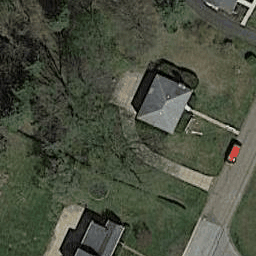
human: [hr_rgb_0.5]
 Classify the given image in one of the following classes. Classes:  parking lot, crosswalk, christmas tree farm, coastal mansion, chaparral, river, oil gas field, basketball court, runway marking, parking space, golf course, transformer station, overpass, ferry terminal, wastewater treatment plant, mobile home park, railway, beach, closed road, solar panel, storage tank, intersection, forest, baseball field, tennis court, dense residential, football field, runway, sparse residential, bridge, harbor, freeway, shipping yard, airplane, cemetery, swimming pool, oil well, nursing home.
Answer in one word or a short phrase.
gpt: sparse residential